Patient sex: M
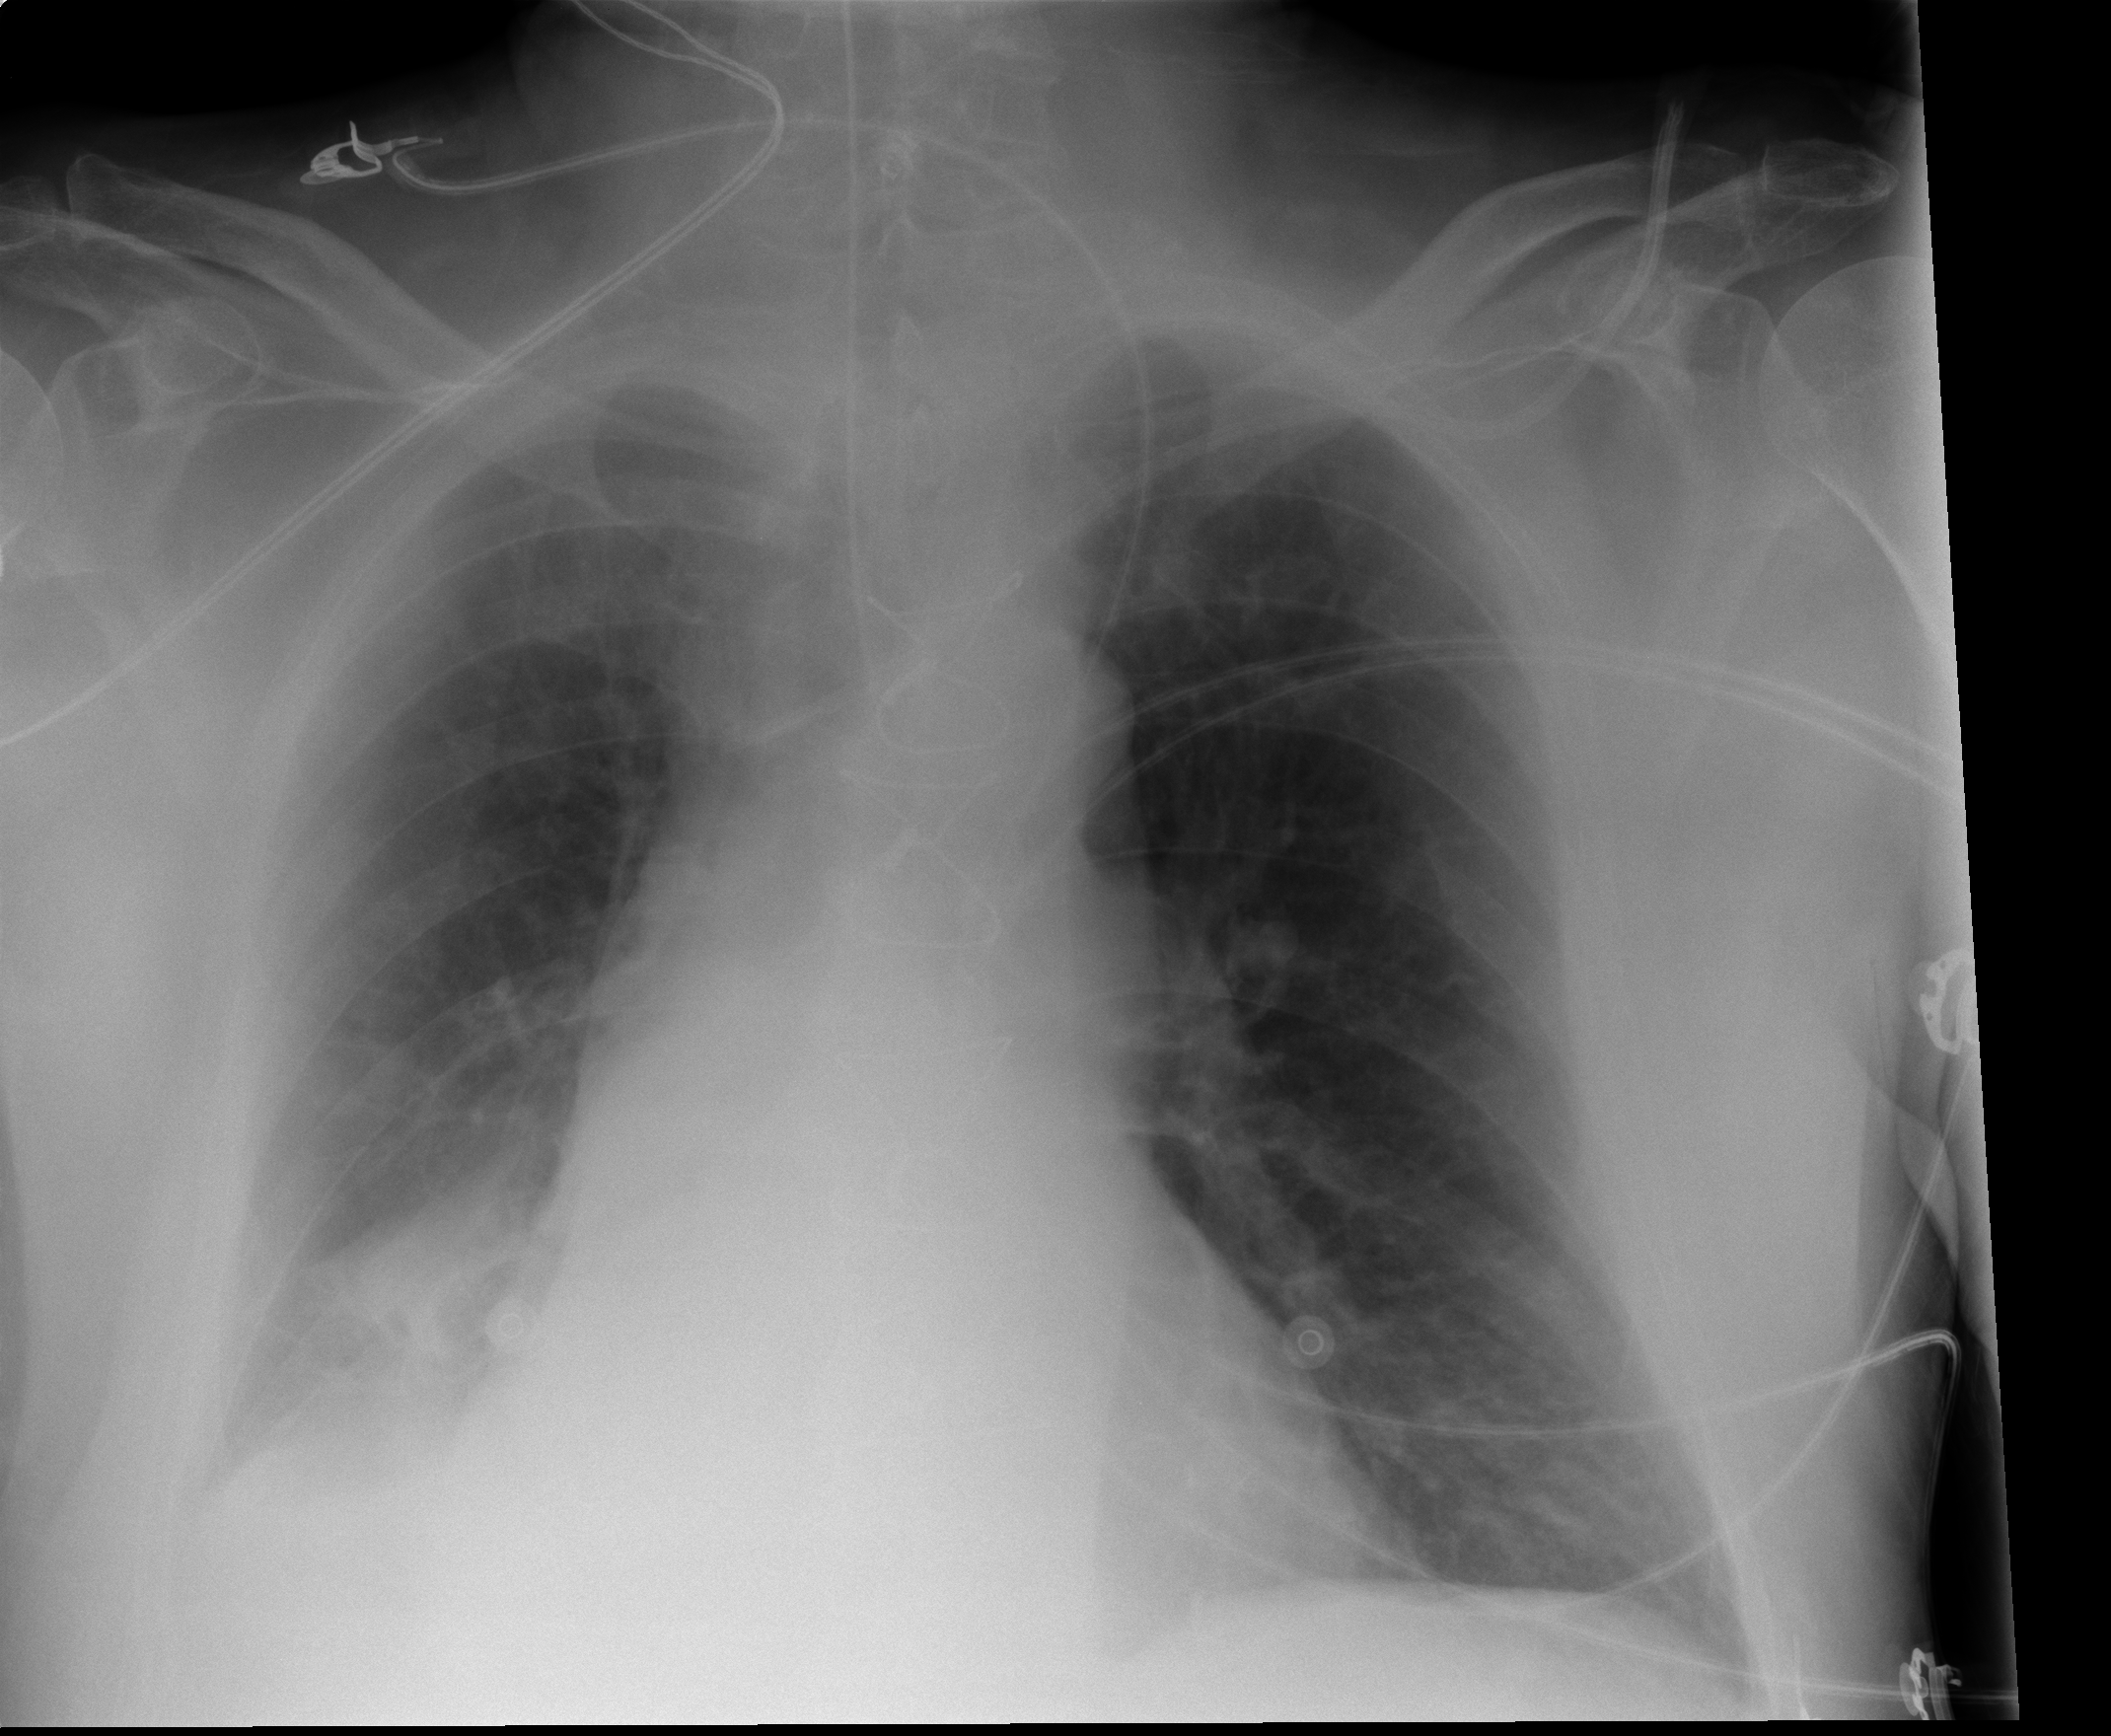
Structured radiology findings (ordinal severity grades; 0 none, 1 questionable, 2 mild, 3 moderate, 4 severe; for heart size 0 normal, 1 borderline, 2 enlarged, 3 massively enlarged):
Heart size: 0
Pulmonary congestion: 1
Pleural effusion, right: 2
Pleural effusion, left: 0
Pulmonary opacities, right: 0
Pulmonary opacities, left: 0
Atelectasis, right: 2
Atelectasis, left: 1